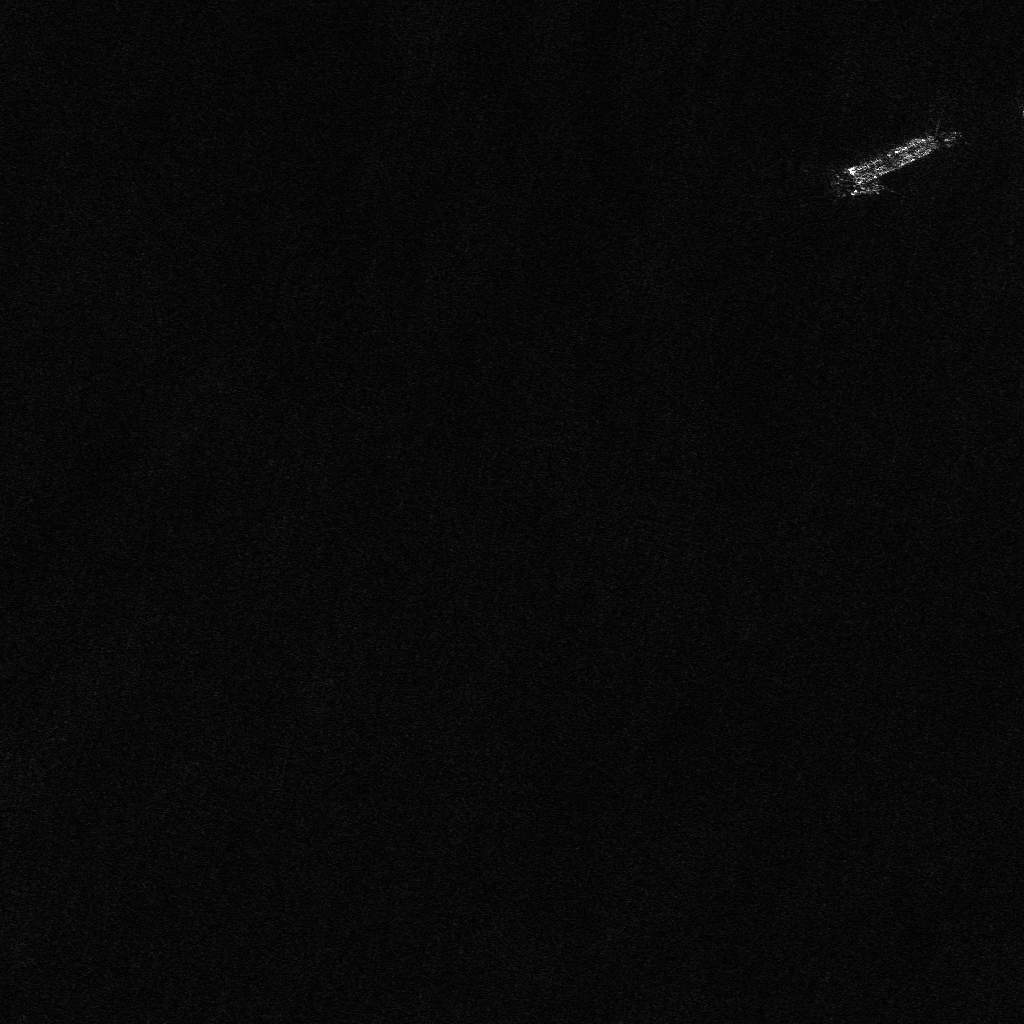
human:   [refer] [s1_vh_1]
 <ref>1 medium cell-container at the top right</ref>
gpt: <box>[[86, 8, 89, 21, 67]]</box>